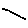
Label: line